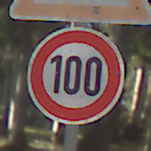
Verkehrszeichen: Geschwindigkeit100
Zusatzzeichen oben: KurveLinks
Umgebung: Outdoor, Nature
Tageszeit: MorningAfternoon
Wetter: Clear
Licht: Natural
Jahreszeit: NotSpecified
Kontrast: HighContrast